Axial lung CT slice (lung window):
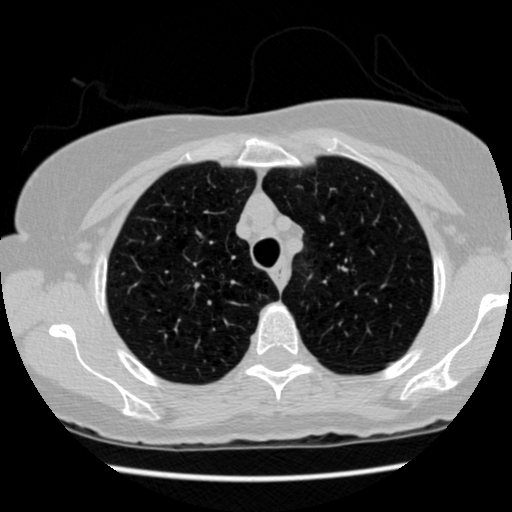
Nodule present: no